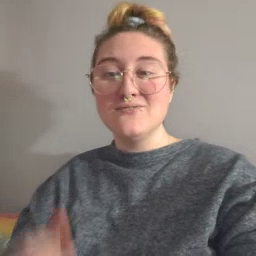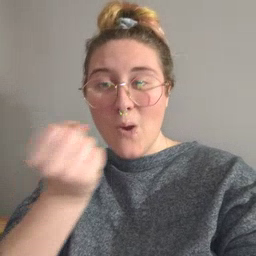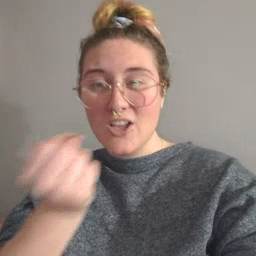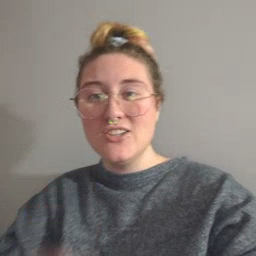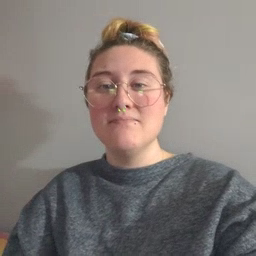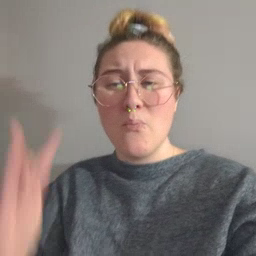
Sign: drawer